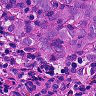
Metastatic tissue present: yes